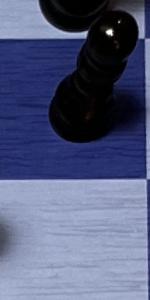
Label: Empty